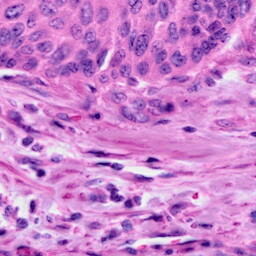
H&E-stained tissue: Cervix